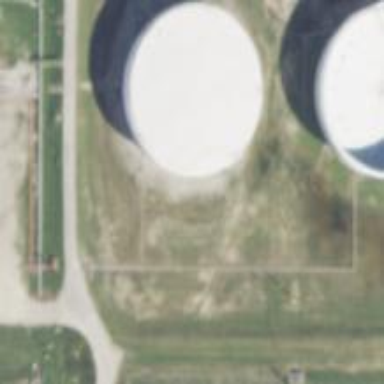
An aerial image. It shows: Storage tank building.